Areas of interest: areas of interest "Bank"
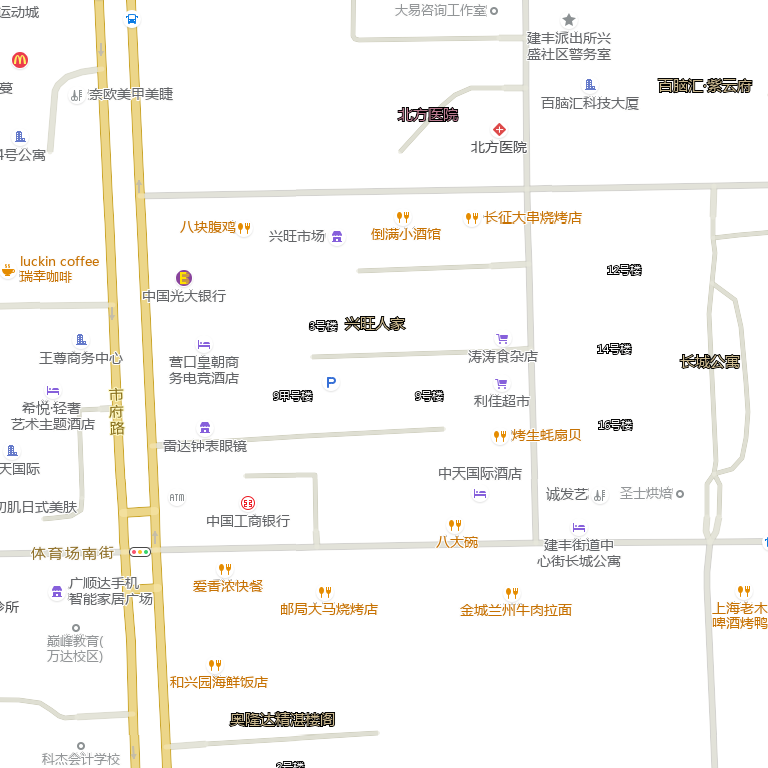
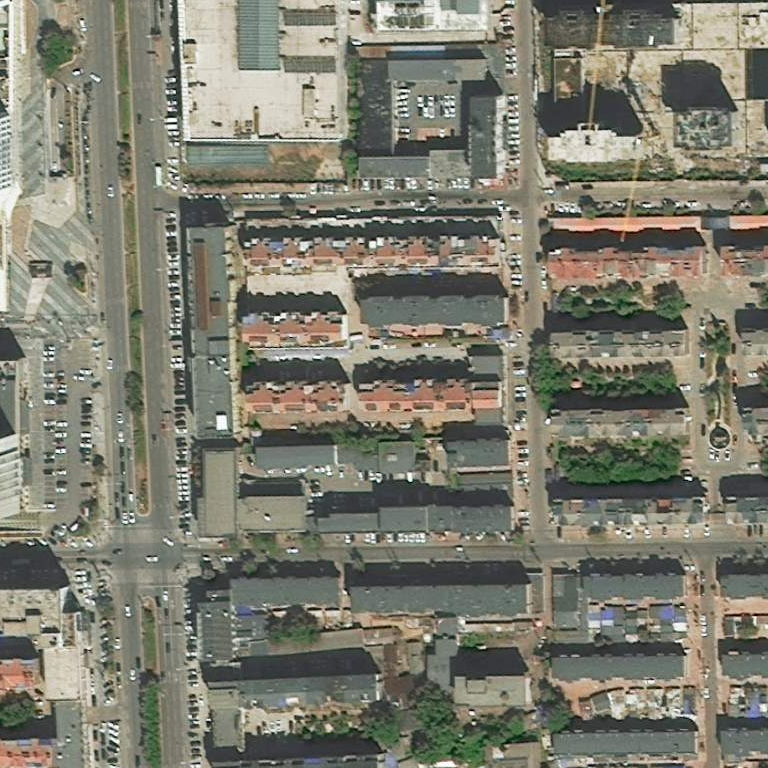